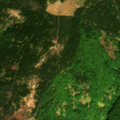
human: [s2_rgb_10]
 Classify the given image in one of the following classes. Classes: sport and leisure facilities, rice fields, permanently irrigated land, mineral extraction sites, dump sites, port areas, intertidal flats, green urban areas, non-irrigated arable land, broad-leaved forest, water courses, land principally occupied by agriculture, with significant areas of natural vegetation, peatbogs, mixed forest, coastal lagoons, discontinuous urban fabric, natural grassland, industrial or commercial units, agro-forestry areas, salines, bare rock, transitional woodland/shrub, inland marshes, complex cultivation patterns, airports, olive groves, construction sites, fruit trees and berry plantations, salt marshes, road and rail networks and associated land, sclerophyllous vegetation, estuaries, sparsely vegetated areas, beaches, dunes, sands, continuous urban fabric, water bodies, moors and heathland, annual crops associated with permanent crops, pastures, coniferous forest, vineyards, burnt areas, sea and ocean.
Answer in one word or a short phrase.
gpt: broad-leaved forest, coniferous forest, mixed forest, natural grassland, transitional woodland/shrub